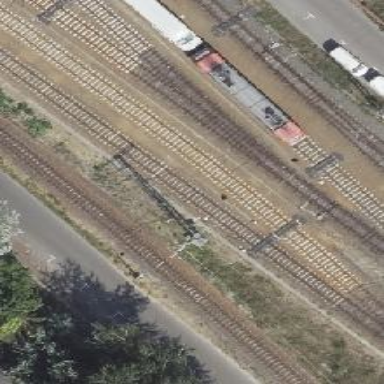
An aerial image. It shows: Railway signal.